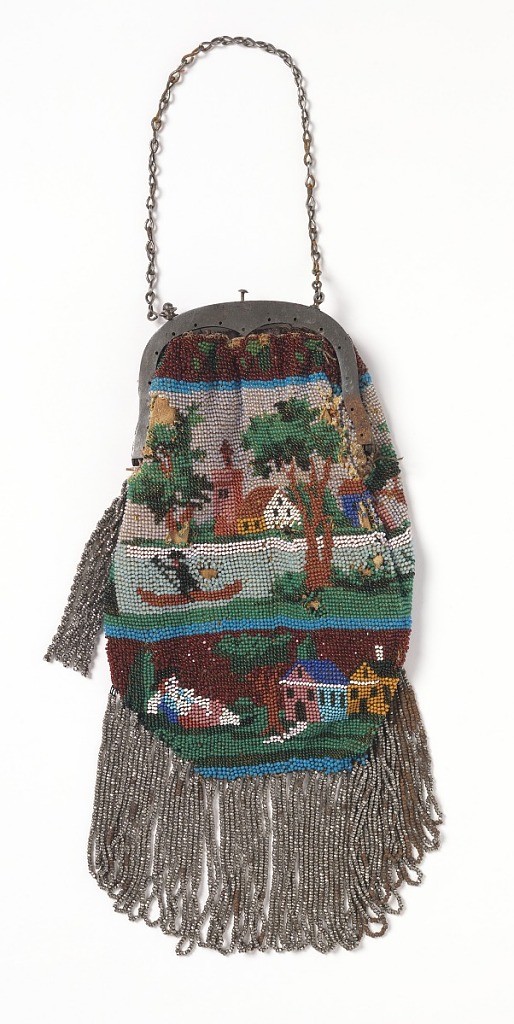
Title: Bag
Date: mid-19th century
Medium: glass beads, silk, steel Technique: knitted with beads
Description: Unevenly shaped bag fringed with silver beads with tassel of silver beads attached to each end of the rounded steel frame. Same scene on each side: houses and trees beside a river on which a man rows a boat. Lined with gray silk.